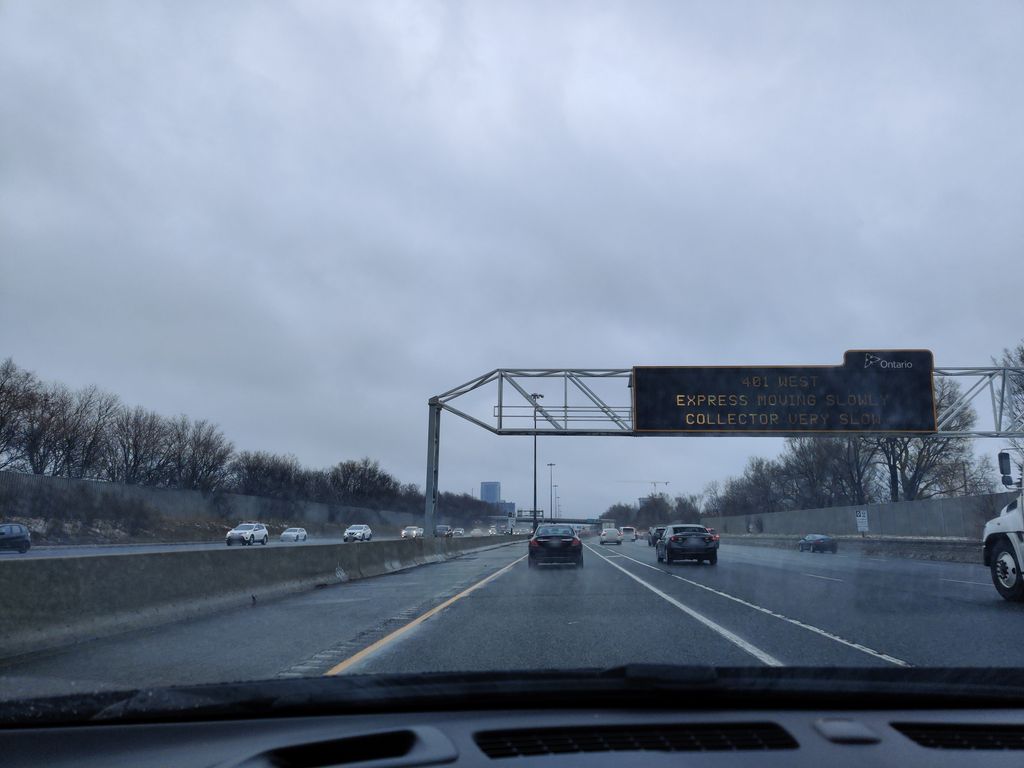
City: toronto